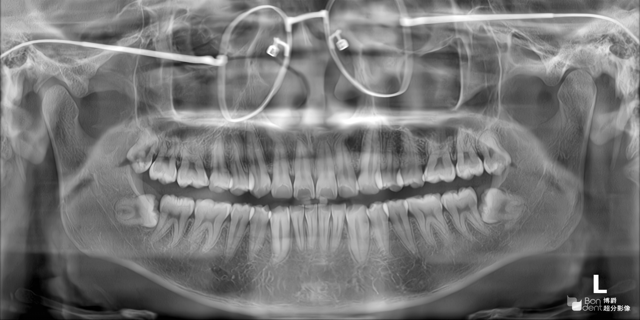
adult